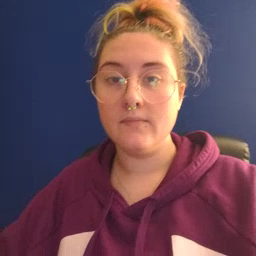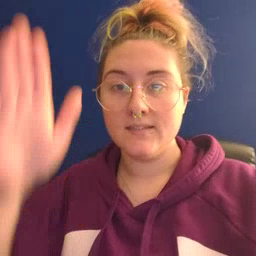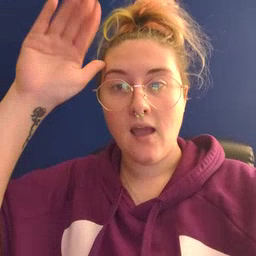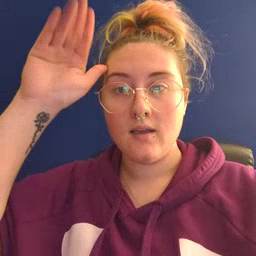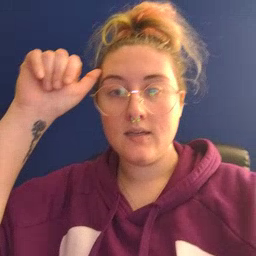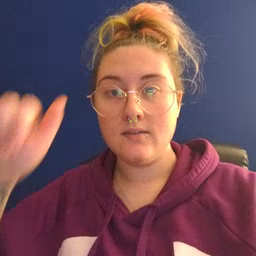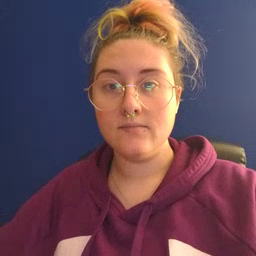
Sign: donkey